Field crop: tomato
Growth stage: 1
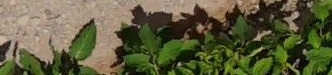
Species: tomato